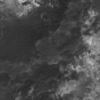
Label: not_dusty